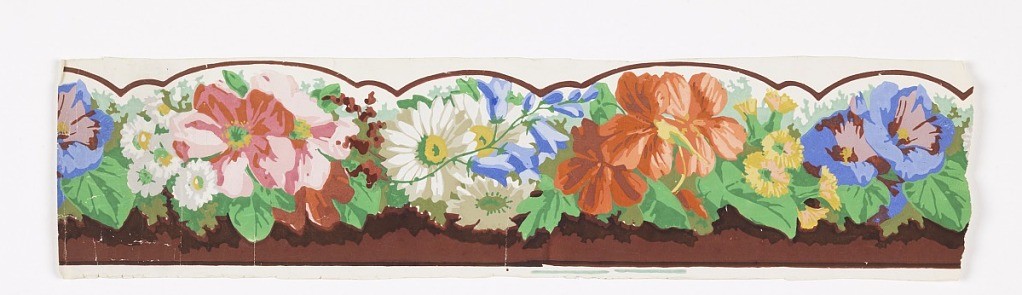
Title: Border
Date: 1860
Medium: Block-printed
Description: Horizontal band of flower clusters in bright colors with green leaves. Below this a brown field. The white ground at top has a brown curving line which indicates that the edge is to be cut in a scallop or swag design.